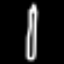
Label: pencil